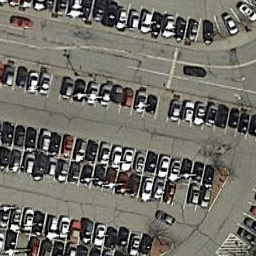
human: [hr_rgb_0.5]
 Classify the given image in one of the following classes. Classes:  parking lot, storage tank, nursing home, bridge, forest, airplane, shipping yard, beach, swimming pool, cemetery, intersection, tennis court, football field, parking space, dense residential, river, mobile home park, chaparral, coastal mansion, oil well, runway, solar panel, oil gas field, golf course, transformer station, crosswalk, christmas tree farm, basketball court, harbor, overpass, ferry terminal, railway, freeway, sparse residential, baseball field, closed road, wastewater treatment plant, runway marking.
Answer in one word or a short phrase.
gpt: parking lot